Field crop: tomato
Growth stage: 2
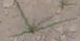
Species: cyperus